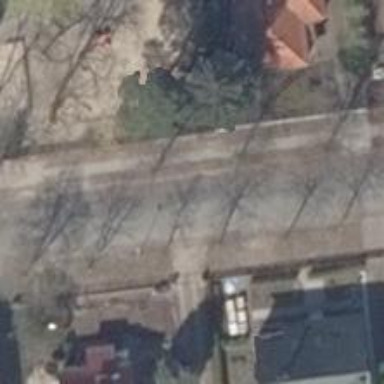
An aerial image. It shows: Residential road with asphalt surface.